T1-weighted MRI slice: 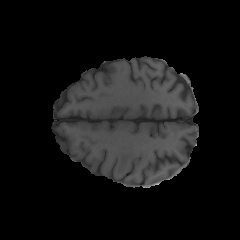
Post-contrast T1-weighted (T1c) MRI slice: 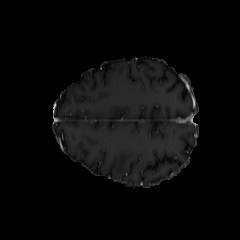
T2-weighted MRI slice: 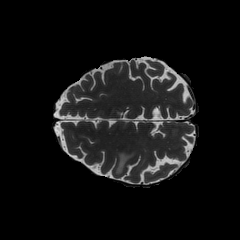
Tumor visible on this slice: yes